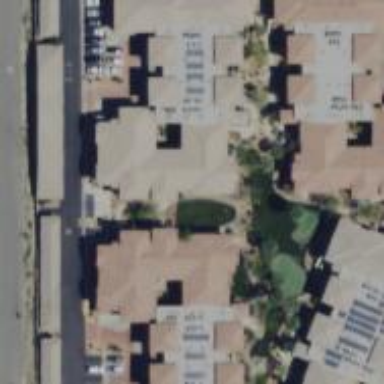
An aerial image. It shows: View of apartment building.